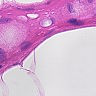
Metastatic tissue present: no